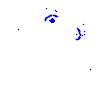
Particle: kaon